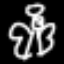
Label: angel